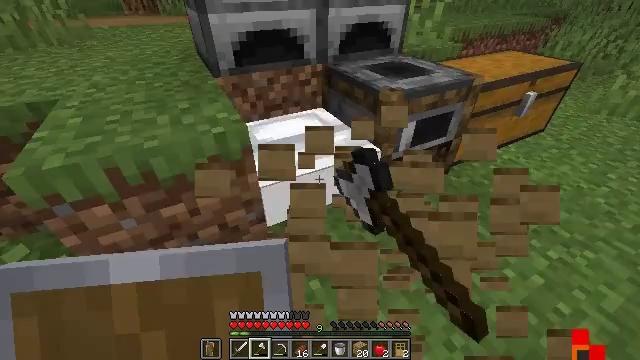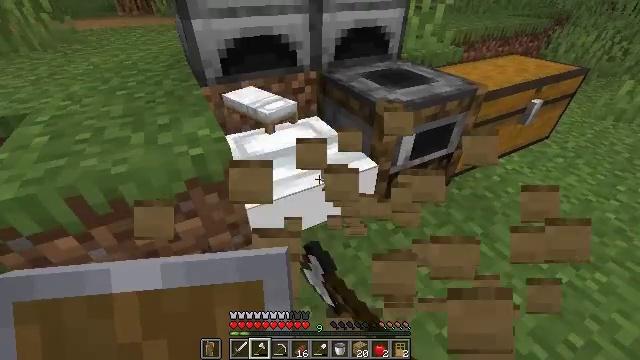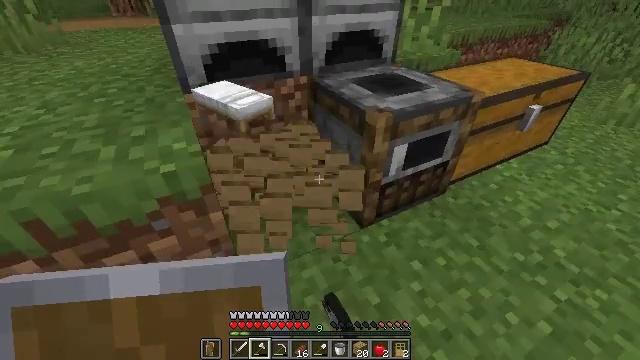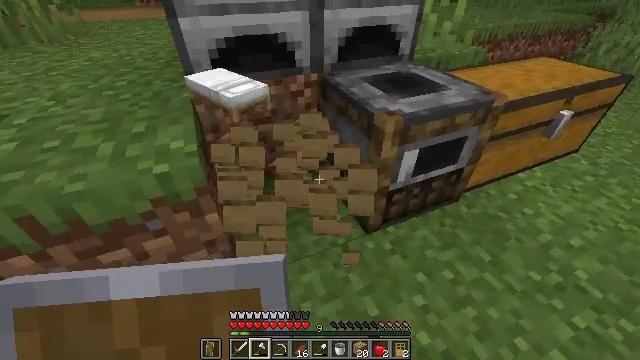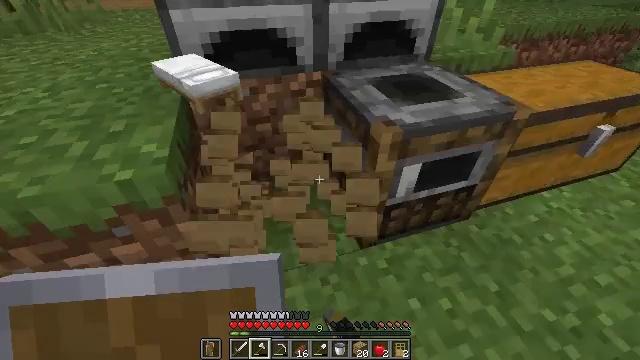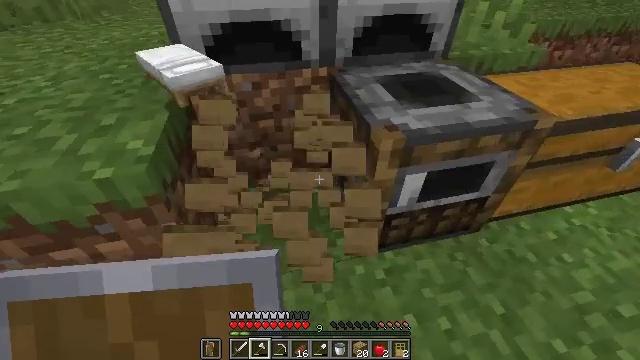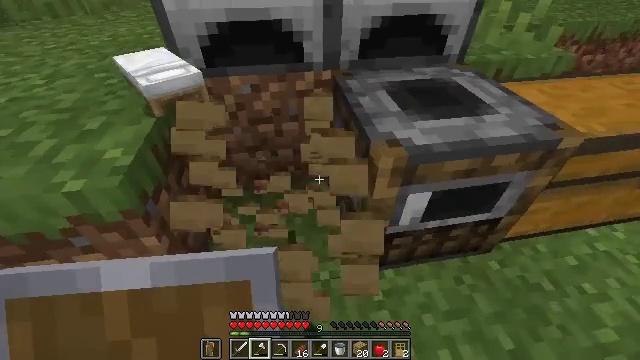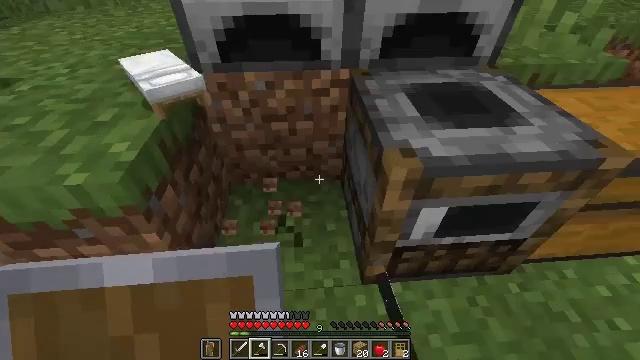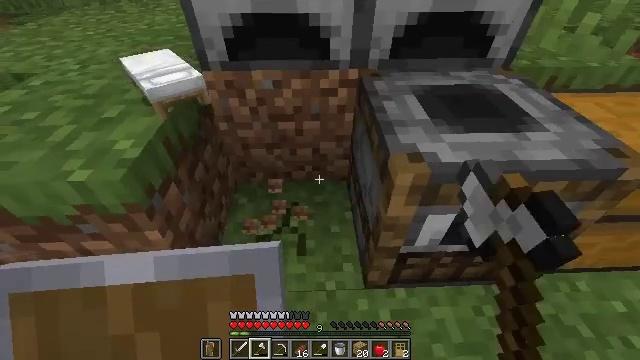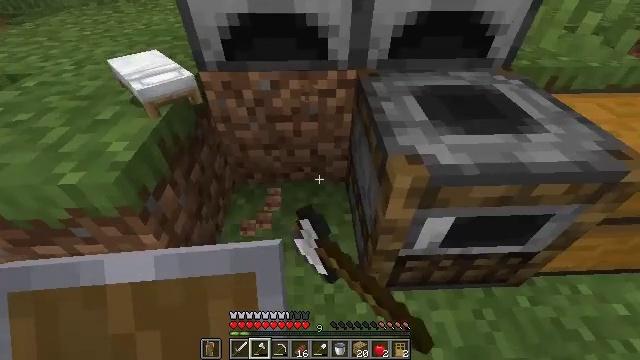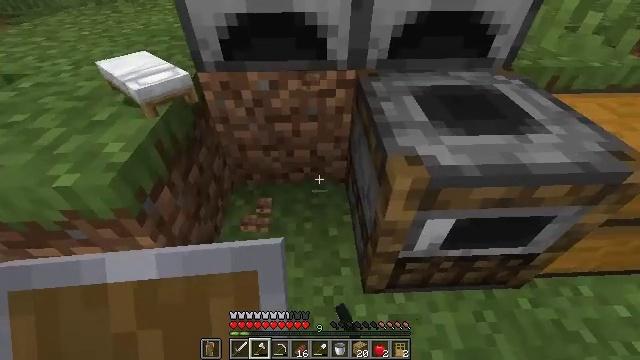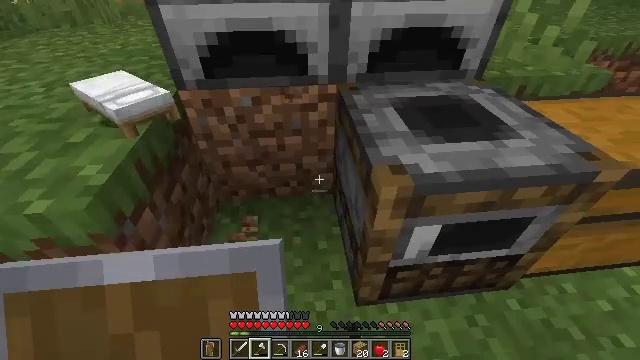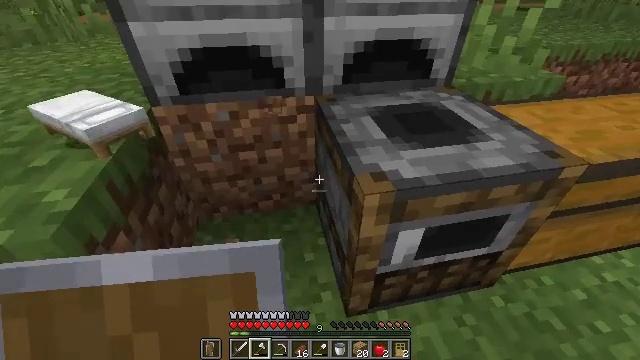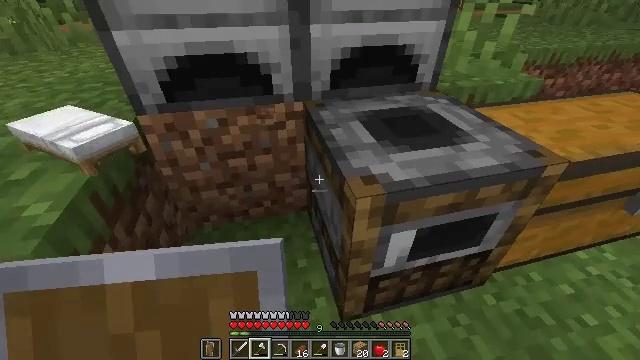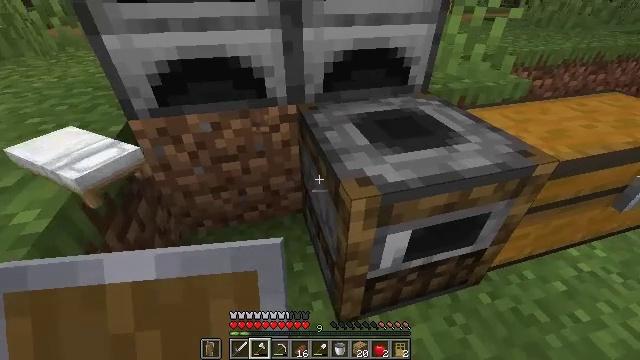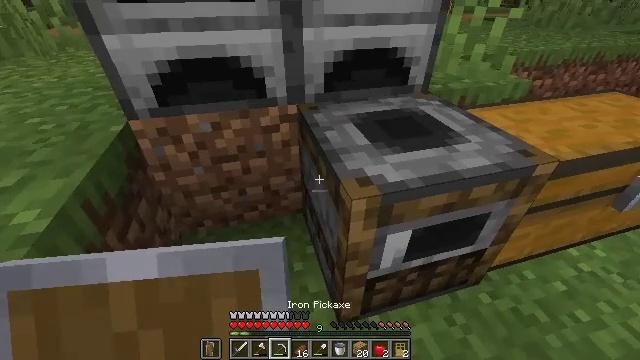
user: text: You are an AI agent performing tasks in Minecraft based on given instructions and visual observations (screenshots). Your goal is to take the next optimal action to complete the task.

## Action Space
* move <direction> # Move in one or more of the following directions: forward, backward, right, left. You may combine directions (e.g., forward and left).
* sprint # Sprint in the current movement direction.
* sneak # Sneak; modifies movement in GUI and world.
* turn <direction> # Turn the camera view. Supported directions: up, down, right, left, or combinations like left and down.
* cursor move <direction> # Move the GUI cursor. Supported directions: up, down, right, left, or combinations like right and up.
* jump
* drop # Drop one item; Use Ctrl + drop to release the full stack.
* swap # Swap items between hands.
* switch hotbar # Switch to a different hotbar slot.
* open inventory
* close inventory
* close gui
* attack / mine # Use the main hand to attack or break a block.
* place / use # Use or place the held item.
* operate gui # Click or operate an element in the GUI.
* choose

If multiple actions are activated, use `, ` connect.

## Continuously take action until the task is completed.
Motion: motion action
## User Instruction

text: Reclaim the smoker from the setup.
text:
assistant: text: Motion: move forward and move right, attack / mine
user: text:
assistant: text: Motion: move forward and move right, attack / mine
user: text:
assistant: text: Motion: move forward and move right, turn left and down, attack / mine
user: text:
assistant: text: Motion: move forward and move right, turn left and down, attack / mine
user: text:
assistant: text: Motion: move forward, turn left and down, attack / mine
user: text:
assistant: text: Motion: turn left, attack / mine
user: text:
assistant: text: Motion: turn left, attack / mine
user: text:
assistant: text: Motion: turn left, attack / mine
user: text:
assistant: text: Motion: attack / mine
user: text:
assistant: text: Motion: no_op
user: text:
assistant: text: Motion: turn right and up
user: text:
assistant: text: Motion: turn right and up
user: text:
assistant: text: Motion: turn right and up
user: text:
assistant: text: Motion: turn right
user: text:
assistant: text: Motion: no_op
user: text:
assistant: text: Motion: no_op
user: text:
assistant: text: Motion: no_op
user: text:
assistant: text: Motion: no_op
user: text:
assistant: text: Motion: turn right
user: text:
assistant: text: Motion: no_op
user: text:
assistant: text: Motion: turn right
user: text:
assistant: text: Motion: attack / mine
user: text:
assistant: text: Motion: attack / mine
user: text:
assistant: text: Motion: attack / mine
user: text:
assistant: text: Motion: attack / mine
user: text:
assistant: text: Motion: attack / mine
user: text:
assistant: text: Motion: attack / mine
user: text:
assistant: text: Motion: attack / mine
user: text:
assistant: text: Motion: attack / mine
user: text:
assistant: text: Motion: attack / mine